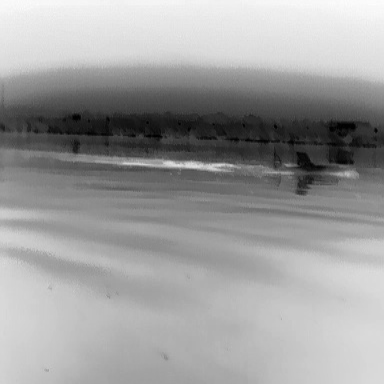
There is a canoe in the infrared image.